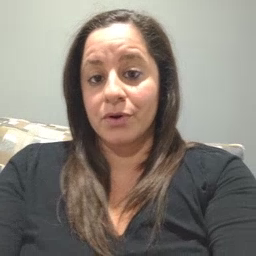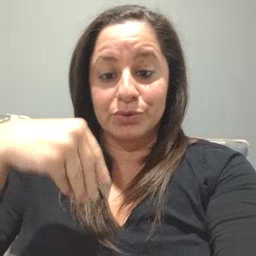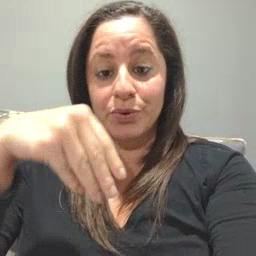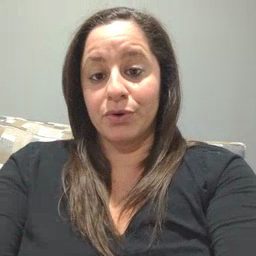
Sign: store